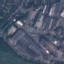
Land use / land cover class: Industrial